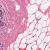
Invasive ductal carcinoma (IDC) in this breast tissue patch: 0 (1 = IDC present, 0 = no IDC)